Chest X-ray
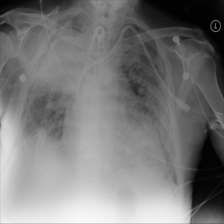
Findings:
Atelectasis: negative
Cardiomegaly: negative
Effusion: negative
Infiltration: negative
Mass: negative
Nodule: negative
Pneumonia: negative
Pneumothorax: negative
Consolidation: negative
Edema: negative
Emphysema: negative
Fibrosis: negative
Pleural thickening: negative
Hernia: negative